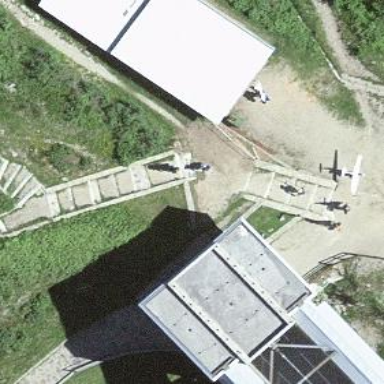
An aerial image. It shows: Concrete steps with excellent trail visibility.